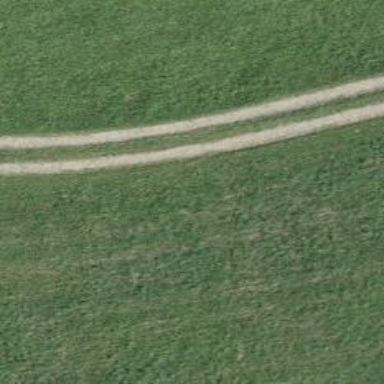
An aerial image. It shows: Unpaved track with grade 3 surface.